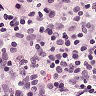
Metastatic tissue present: no